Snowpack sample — Buffalo Mountain, Silverthorne, Colorado, USA (1/25/25, 10:11 AM MST)
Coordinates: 39.6222, -106.1139
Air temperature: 22 °F
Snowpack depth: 110 cm
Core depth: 20 cm
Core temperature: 48.2 °F
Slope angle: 12°, slope face: 102°
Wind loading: high
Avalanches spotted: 0
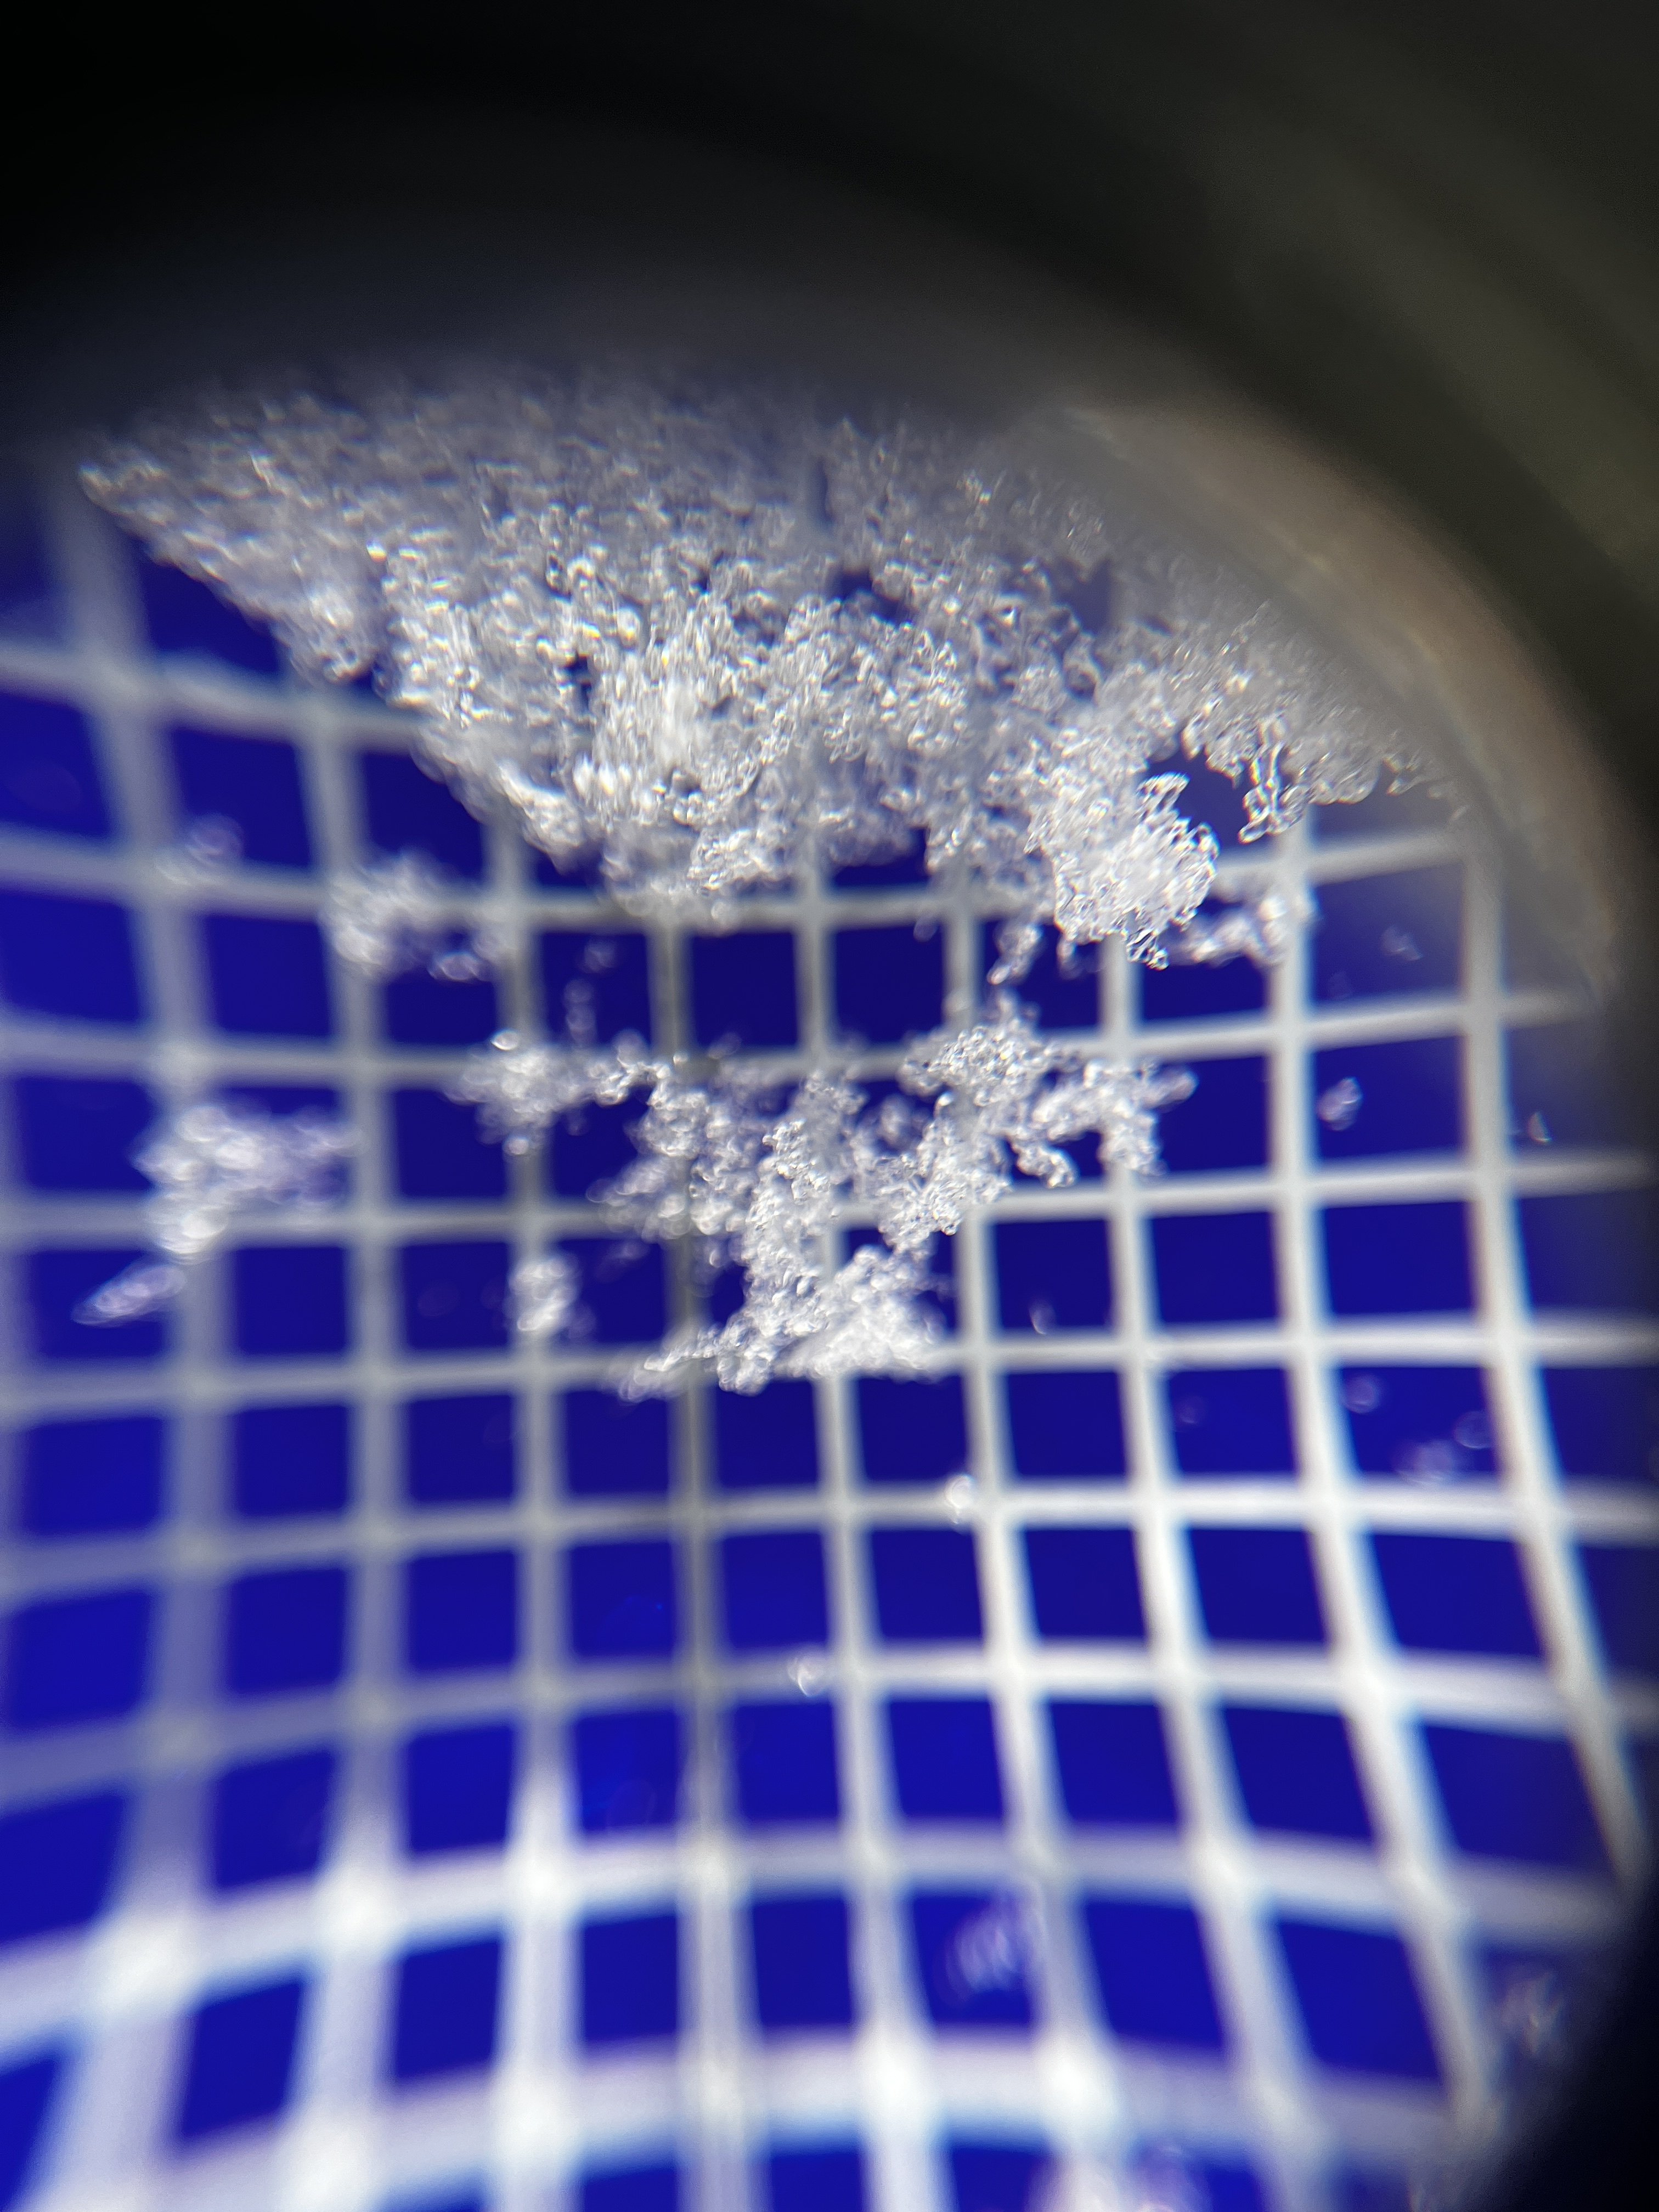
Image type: magnified_profile
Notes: No avalanches nearby, collected on the outskirts of a fire break 15 meters from the treeline, on way to Buffalo and Red Mountain